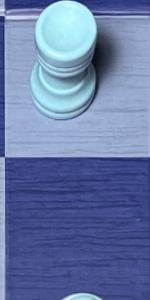
Label: Empty